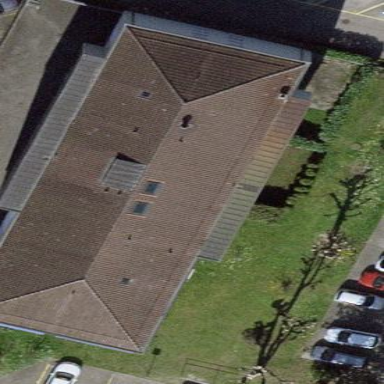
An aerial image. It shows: Hipped roof on apartment building.